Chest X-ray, AP view. Patient: 47 years old, sex M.
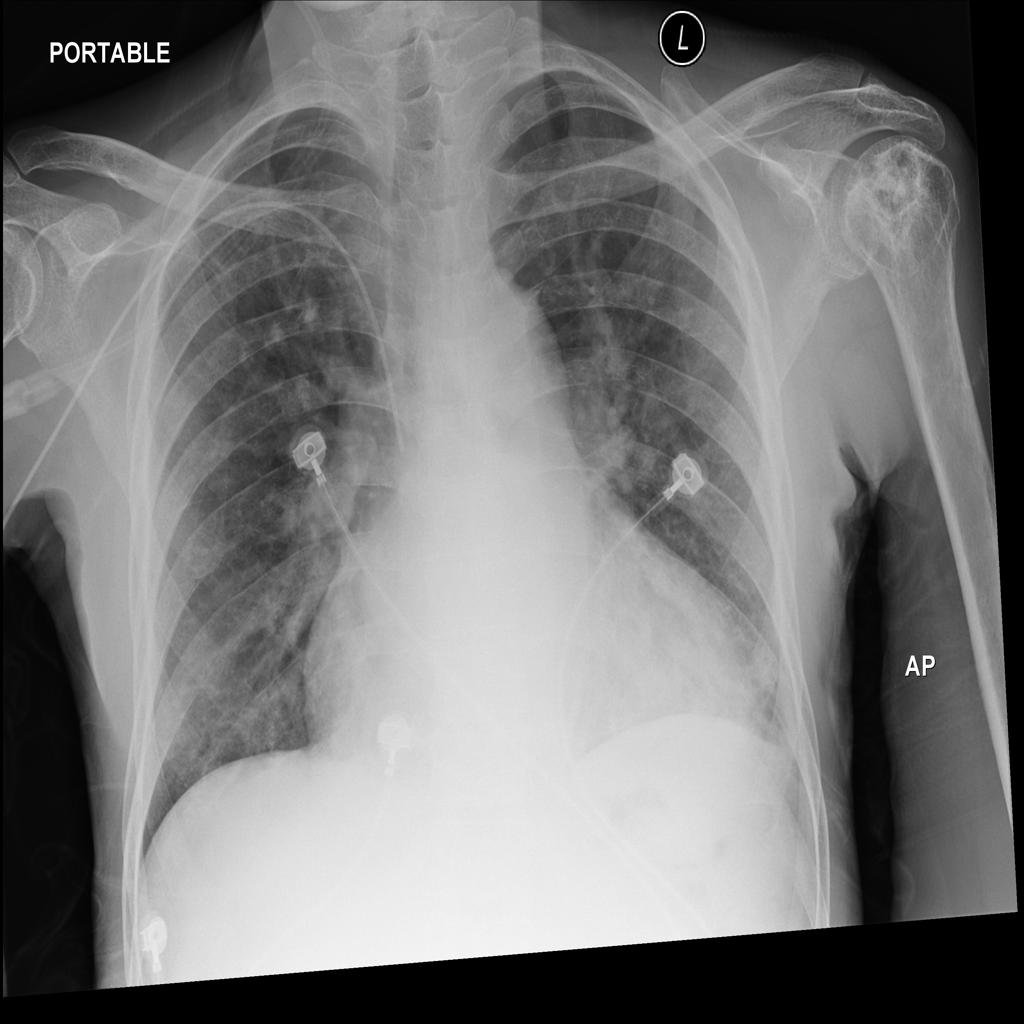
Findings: Cardiomegaly, Effusion